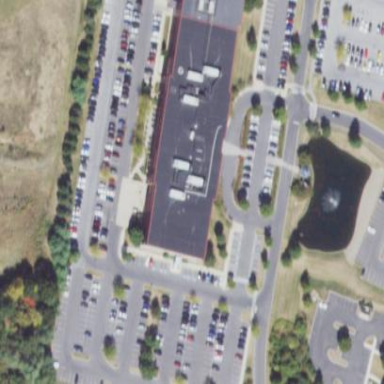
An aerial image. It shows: Commercial building.